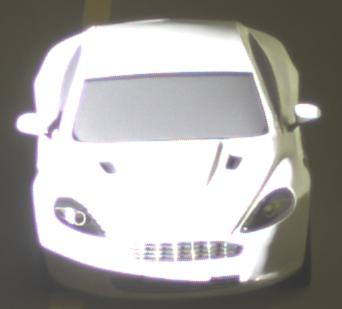
Make: Aston Martin
Model: Rapide
Detailed model: Rapide
Model produced from: 2010/03
Model produced until: 2013/07
Doors: 5
Color: white
Road condition: dry road
Daytime: night
Contrast: high contrast